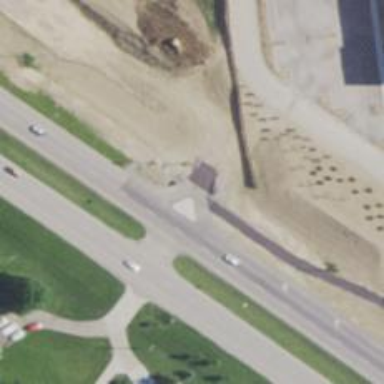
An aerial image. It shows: Marked footway crossing with line markings.